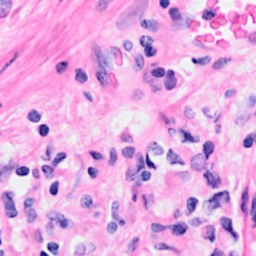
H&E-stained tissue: Breast